Question: I do have a small 100X100 texture for my game, what my question is can i scale that image excluding its corner so that i can make different size window out of it. I am attaching the image so that u will have a better understanding, any help is appreciated, thanks :hug:

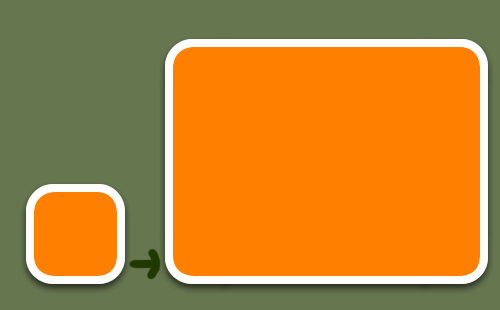
Answer: Here is the tool to create 9 patch images
<URL>
Try this. It should work.